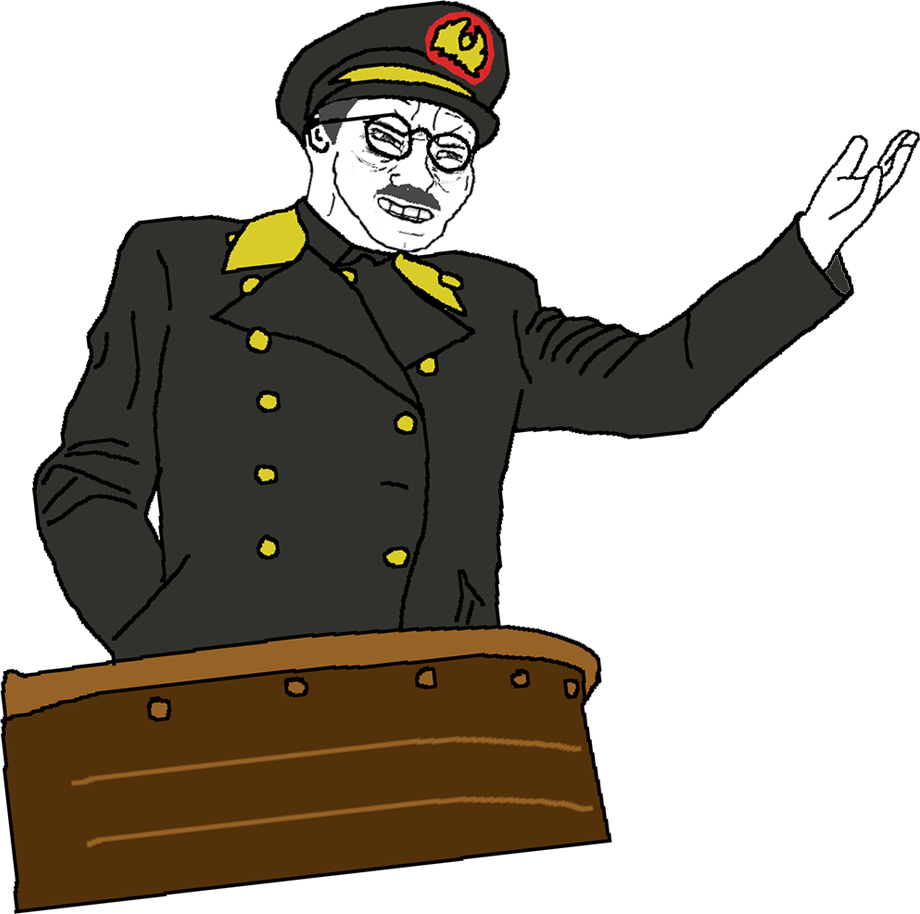
Label: 5_Smugjak